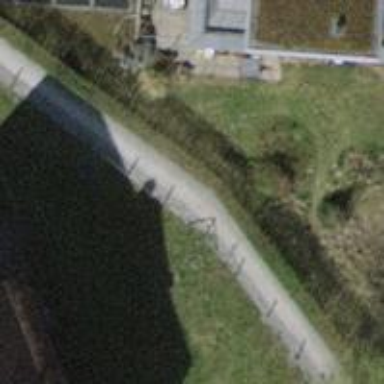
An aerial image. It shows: Footway with surface of fine gravel.